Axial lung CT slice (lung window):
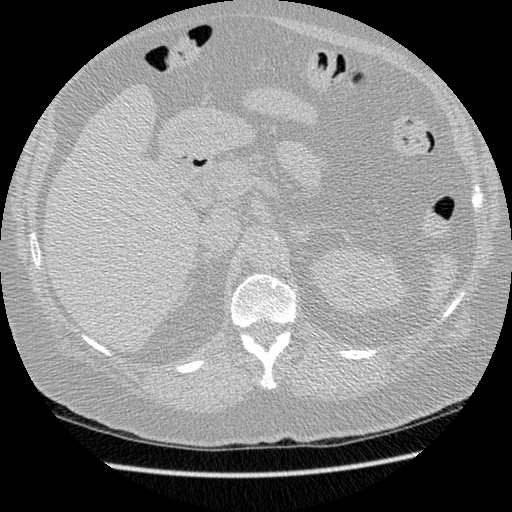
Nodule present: no